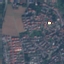
Land use / land cover: Residential